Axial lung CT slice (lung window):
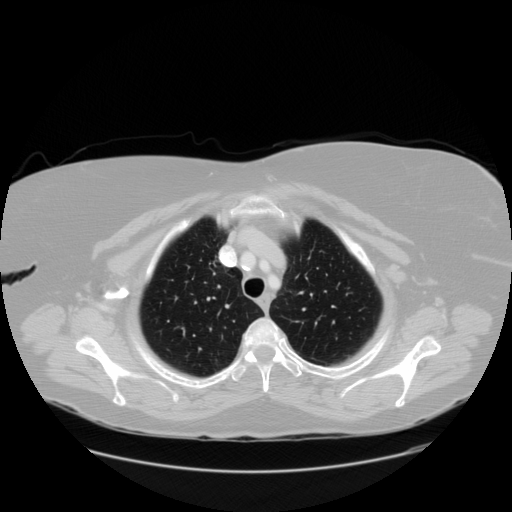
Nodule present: no